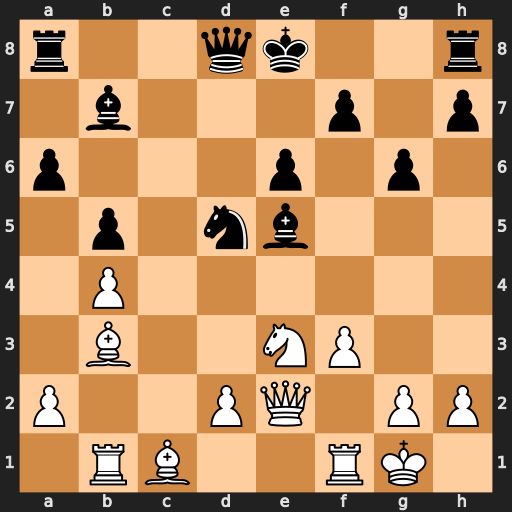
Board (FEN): r2qk2r/1b3p1p/p3p1p1/1p1nb3/1P6/1B2NP2/P2PQ1PP/1RB2RK1
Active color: w
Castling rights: kq
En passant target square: -
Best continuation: Nxd5 Bd4+ Ne3